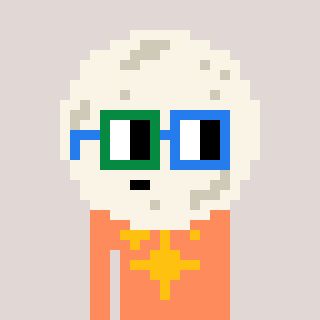
a pixel art character with square green and blue glasses, a moon-shaped head and a peachy-colored body on a warm background